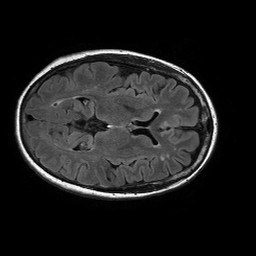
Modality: FLAIR
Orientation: axial
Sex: female
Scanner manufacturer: philips
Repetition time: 11 s
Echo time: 0.125 s